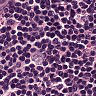
Metastatic tissue present: no